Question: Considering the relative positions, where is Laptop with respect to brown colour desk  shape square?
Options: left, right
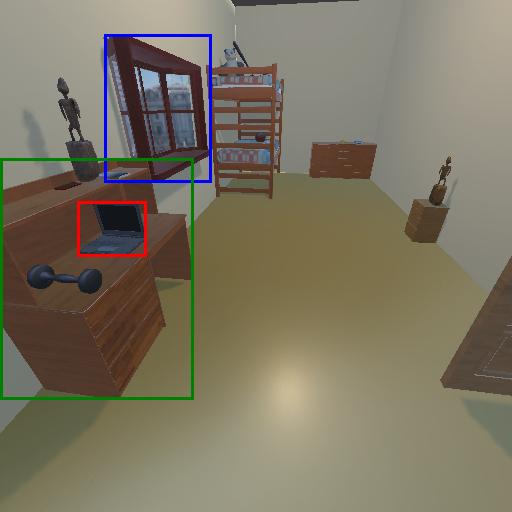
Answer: left